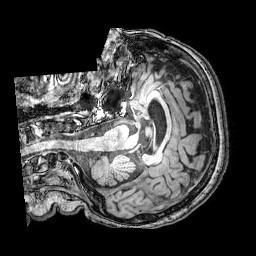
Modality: T1w
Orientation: axial
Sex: female
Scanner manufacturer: philips
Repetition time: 0.00811 s
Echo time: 0.00371 s